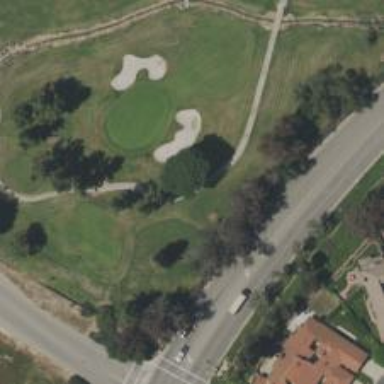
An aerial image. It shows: Service road used as golf cart path.